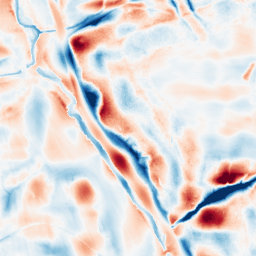
Category: wavelet
Decomposition family: wavelet_biorthogonal
Decomposition parameters: wavelet: bior4.4
level: 5
Upsampling method: quartic
Upsampling parameters: scale: 4
Upsampling scale: 4